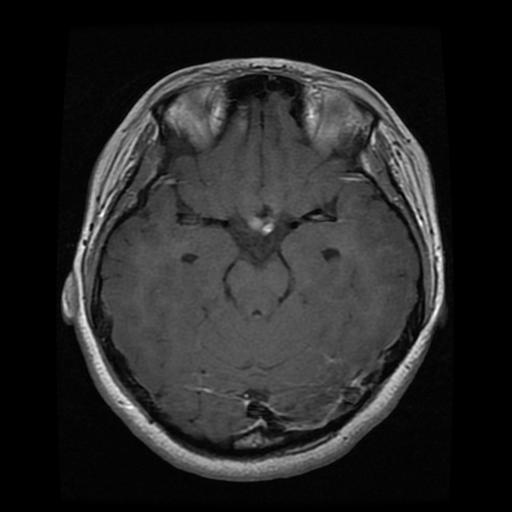
Label: pituitary